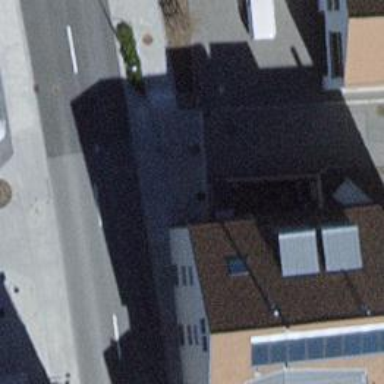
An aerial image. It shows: Sidewalk.